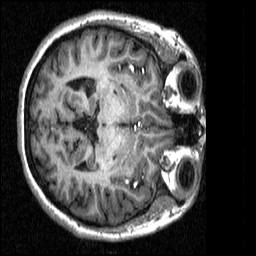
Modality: T1w
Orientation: axial